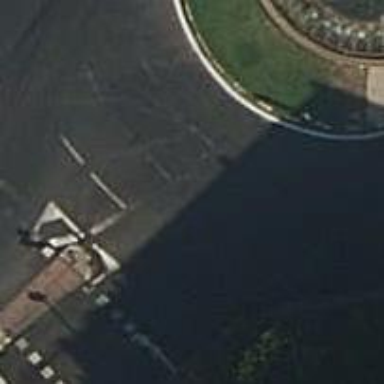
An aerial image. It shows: Tertiary road with asphalt surface. The road leads to circular junction.